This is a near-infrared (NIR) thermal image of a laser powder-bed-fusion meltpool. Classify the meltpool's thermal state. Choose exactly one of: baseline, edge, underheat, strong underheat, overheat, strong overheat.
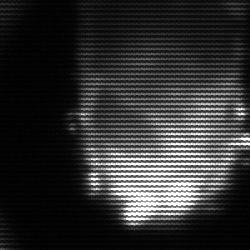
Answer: baseline